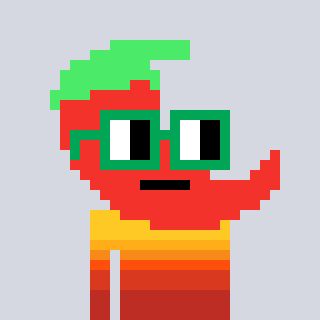
a pixel art character with square green glasses, a chilli-shaped head and a teal-colored body on a cool background